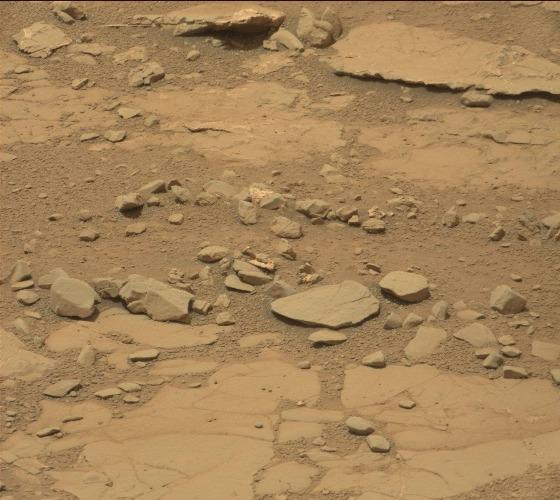
Terrain classes present: Bedrock, Gravel / Sand / Soil, Rock, Shadow